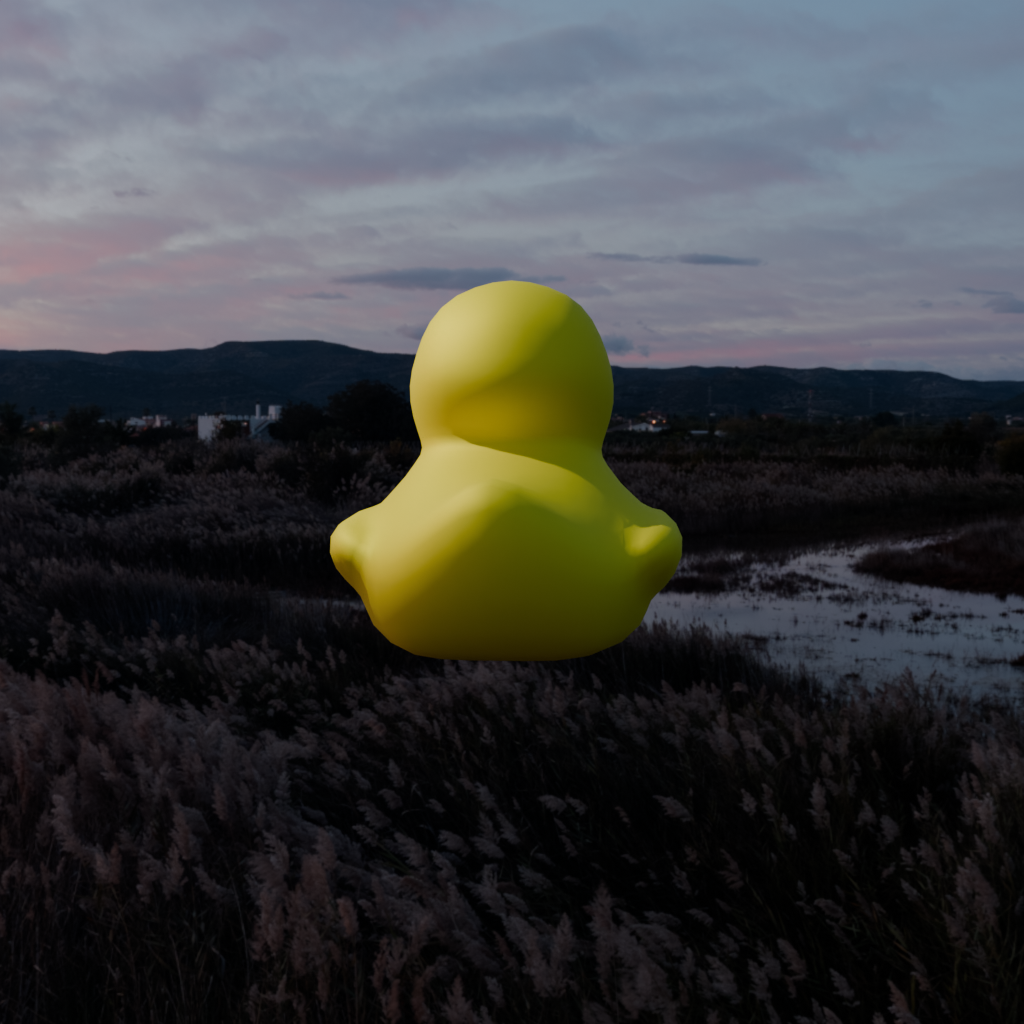
an image of a yellow rubber duck seen from <back> in a muddy path at sunset with fields on both sides.